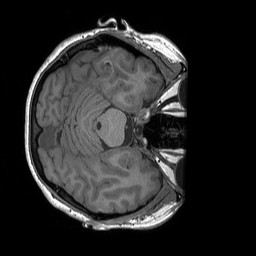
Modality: T1w
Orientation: axial
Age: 32
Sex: female
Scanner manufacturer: siemens
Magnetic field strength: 3 T
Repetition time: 1.9 s
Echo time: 0.00243 s